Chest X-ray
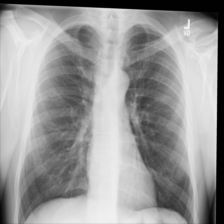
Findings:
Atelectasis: negative
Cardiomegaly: negative
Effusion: negative
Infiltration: negative
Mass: negative
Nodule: negative
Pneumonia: negative
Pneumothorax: negative
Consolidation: negative
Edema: negative
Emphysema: negative
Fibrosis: negative
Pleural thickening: negative
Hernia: negative